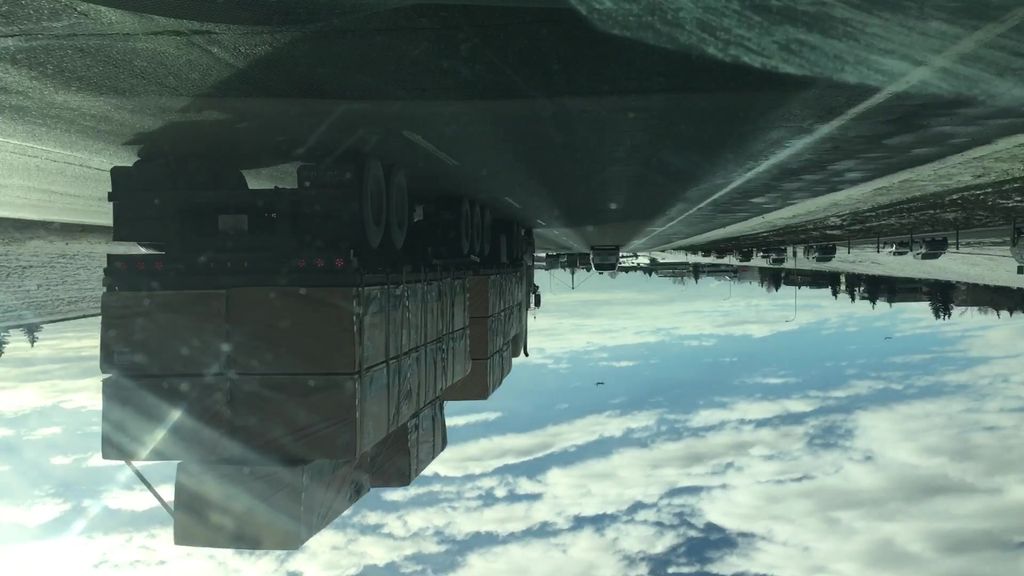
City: calgary